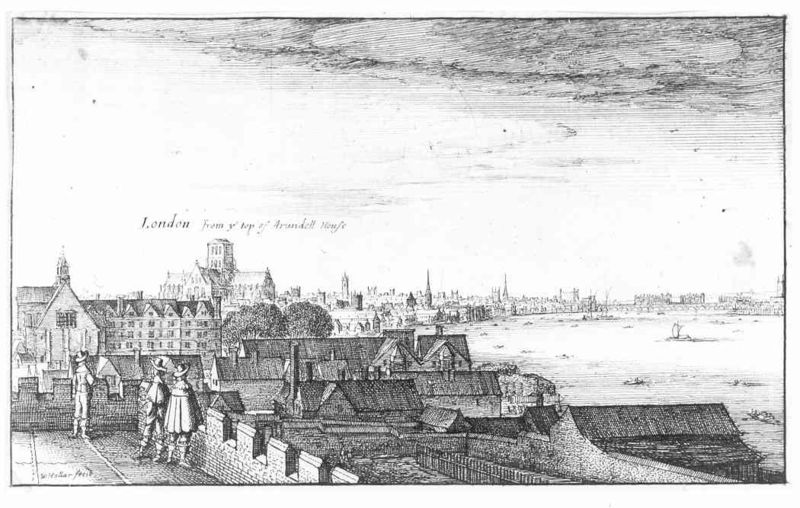
Titel: Ansicht von London von Arundel House aus
Künstler: Wenzel Hollar
Standort: Karlsruhe
Institution: Staatliche Kunsthalle Karlsruhe
Schlagwörter: himmel, mann, meer, wasser, weiß, wolken, bäume, fluss, menschen, see, stadt, fenster, grau, hut, hüte, kopfbedeckungen, männer, paris, schwarz, straße, terasse, zeichnung, ausblick, blick, dach, gebäude, haus, zaun, leute, alt, mütze, mützen, architektur, mensch, signatur, wache, horizont, häuser, weite, brücke, kirche, mantel, drei, personen, blatt, person, england, renaissance, boot, boote, kamin, kamine, schornstein, turm, garten, aussicht, kopfbedeckung, schiff, schiffe, schrift, segel, ansicht, fassade, segelschiff, dächer, giebel, mauer, schornsteine, grafik, graphik, linien, platz, hafen, tiefe, zinnen, kirchen, panorama, stadtansicht, türme, druck, druckgraphik, schnitt, druckgrafik, schraffur, radierung, stich, illustration, schwarzweiß, stiefel, ritter, kathedrale, mittelalter, stadtmauer, umhänge, london, kupferstich, fort, wachen, zinne, riss, stadtbild, tower, bott, hauptstadt, engöand, westminster, seriendruck, themse, people, temse, houses, hats, arandell, segeschiffe, männer drei, dcah